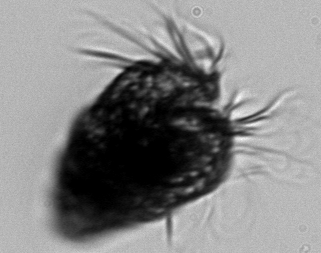
Label: Laboea_strobila